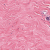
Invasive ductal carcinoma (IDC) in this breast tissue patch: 0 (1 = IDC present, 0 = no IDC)